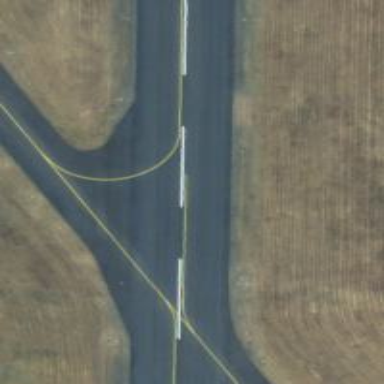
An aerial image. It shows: View of taxiway at the airport.